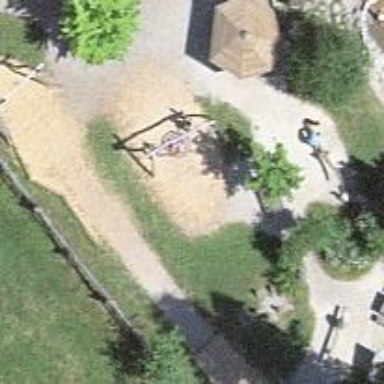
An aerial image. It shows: Playground featuring swings.